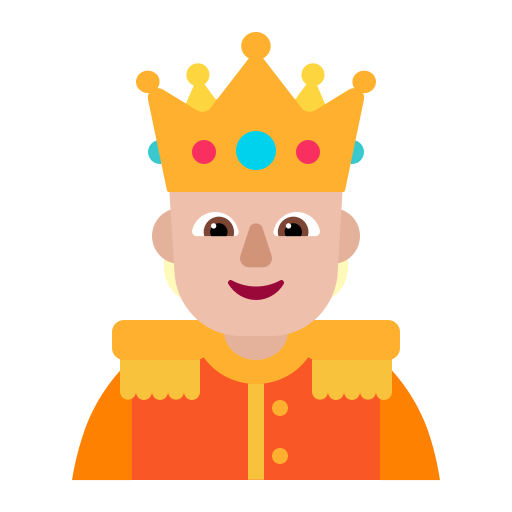
person with crown flat  light